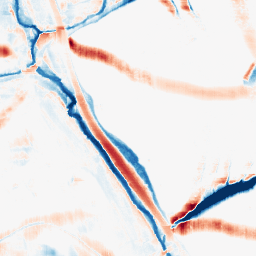
Category: morphological
Decomposition family: morphological_square
Decomposition parameters: operation: average
size: 20
Upsampling method: regularized
Upsampling parameters: scale: 2
lambda_reg: 0.001
Upsampling scale: 2